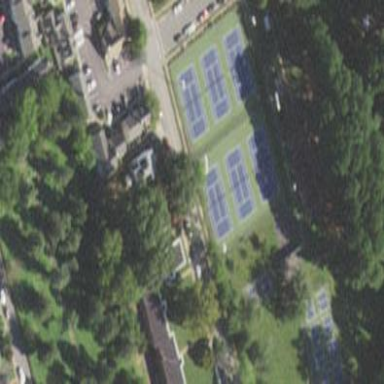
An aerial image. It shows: Concrete tennis court on leisure land pitch.